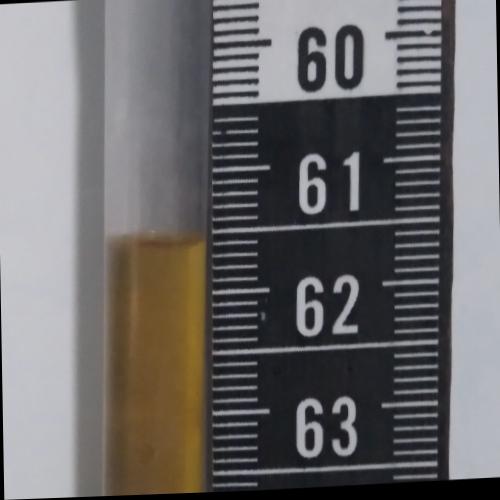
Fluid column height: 61.6 cm